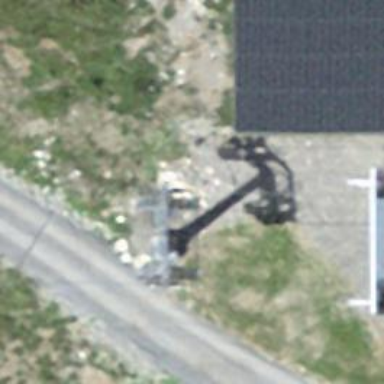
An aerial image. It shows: Pylon for aerialway.